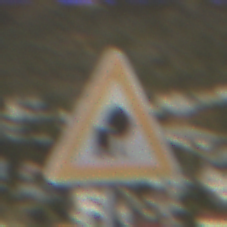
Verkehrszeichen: UnzureichendesLichtraumprofil
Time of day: MorningAfternoon
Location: Outdoor (RoadRail)
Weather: PartlyCloudy
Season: NotSpecified
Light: Natural